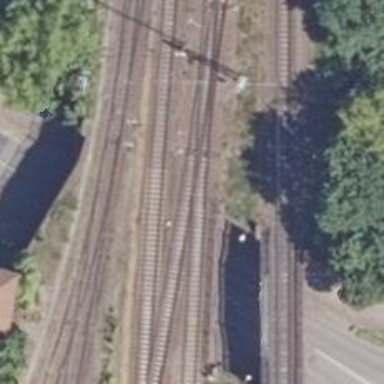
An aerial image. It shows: Railway track with contact lines for electrification.